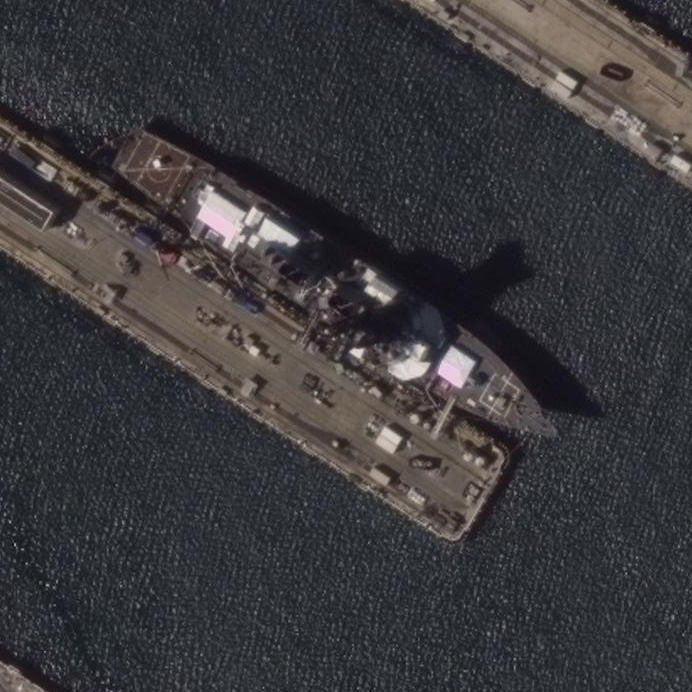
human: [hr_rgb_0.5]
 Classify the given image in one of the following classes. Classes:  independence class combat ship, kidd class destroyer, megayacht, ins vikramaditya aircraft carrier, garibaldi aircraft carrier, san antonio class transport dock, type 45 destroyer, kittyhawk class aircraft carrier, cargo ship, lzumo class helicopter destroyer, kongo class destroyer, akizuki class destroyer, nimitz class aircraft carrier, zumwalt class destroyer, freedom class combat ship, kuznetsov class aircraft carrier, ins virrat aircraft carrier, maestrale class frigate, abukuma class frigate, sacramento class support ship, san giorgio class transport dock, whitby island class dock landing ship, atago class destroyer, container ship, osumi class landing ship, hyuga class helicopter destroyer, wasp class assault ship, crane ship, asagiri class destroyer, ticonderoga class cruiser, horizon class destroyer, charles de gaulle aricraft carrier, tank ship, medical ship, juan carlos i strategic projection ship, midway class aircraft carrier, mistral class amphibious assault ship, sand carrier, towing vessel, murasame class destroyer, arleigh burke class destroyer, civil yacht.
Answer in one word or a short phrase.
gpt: Arleigh Burke class destroyer